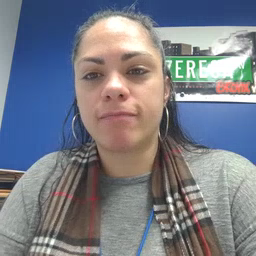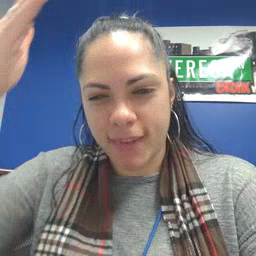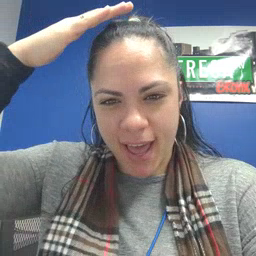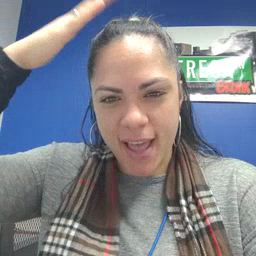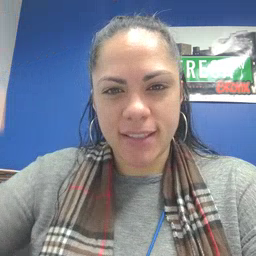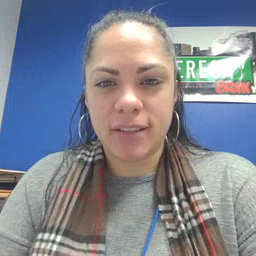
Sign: hat